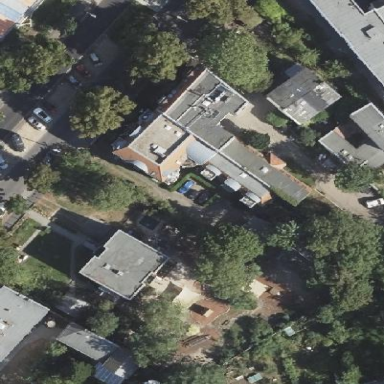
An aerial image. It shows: Building consisting of apartments with double saltbox roof shape.